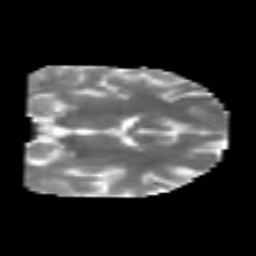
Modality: MD
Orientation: coronal
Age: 25
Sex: male
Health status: healthy